Field crop: tomato
Growth stage: 1
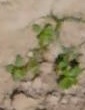
Species: portulaca